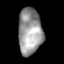
Tissue: prostate
Cell type: Fibroblasts
Senescence score: 0.7157
Nuclear area (px): 1084
Mean DAPI intensity: 153.288